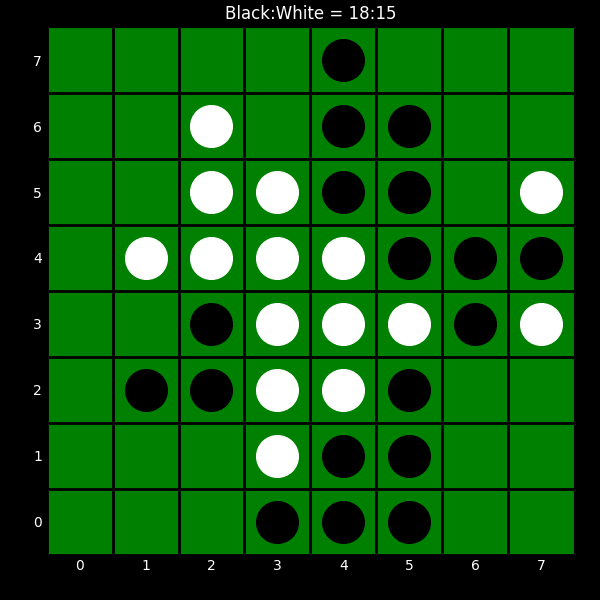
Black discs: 18
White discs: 15